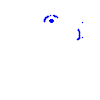
Particle: proton